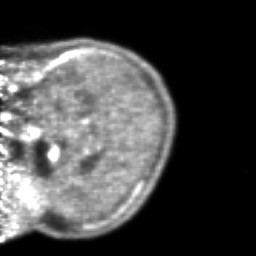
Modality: PET
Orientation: sagittal
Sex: female
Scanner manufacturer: ge